Interaction volume radius: 5 \u00c5
Interaction volume height: 10 \u00c5
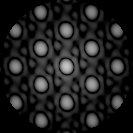
Disorder parameter: 0.006274